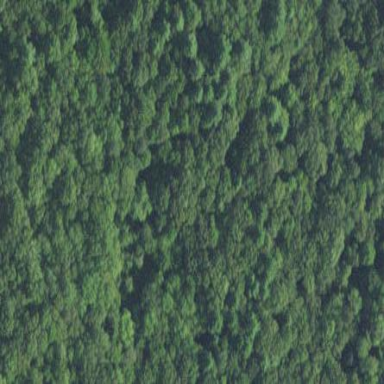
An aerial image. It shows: Variety of mixed leaves.